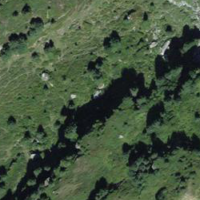
EUNIS habitat code: 26
Species observed at this site:
Corvus corone
Cyanistes caeruleus
Gypaetus barbatus
Parus major
Lyrurus tetrix
Nucifraga caryocatactes
Aquila chrysaetos
Corvus corax
Periparus ater